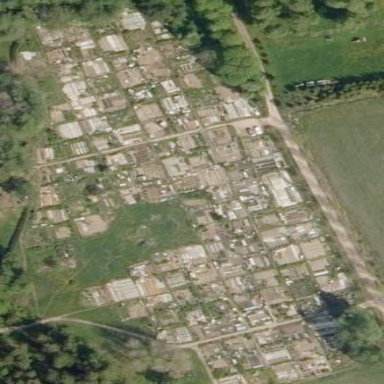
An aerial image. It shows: Area designated for allotments.